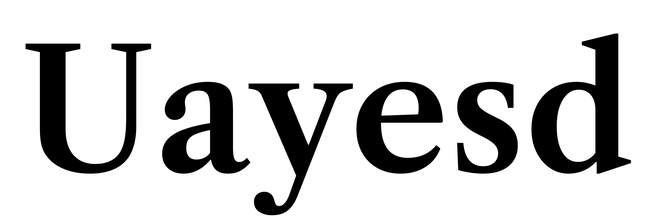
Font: LibreCaslonText_SemiBold